Question: I mean, in a MySQL 5.5 and tables InnoDB, I have a database design similar to the following

The problem arises when we try to insert rows in table1 and table2. Since there is no multi-table insert in MySQL, I can not insert a row becouse the foreign keys are NOT NULL fields in both tables and should be inserted simultaneously in both.
Which is the bes way to solve this problem?
I have in mind 3 possible solutions, but I want to know if there are more than these or which is the best and why.
1. Set the foreign key field as NULLABLE and after insert one row in a table, insert the other one and afterwards, update de first one.
2. Just as indicated above but with an special value like -1. First, insert in one table with foreign key = -1 that is equivalent to NULL but avoiding set the field as NULLABLE. Afterwards, we insert the row in the other table and update the first one inserted.
3. Create a relational table between both though it is not really necessary because it is a 1 to 1 ratio
Thanks!!
I briefly explain what I need this circular relationship: It is a denormalization from the parent table to one of its childs. It is made in order of high performance to have always the reference of the best ranked child from a parent table.
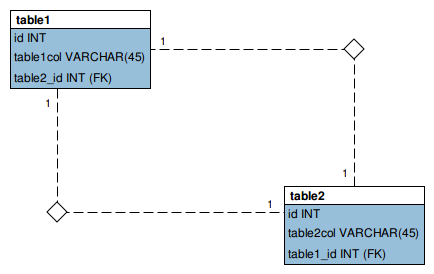
Answer: I'll make this an answer as I feel this is a design flaw.
First, if the two tables are in true '1:1' relationship, why don't you just have one table?
---
Second, if it's not a true '1:1' relationship but a supertype-subtype problem, you don't need this circular foreign keys either. Lets say 'table1' is 'Employee' and 'table2' is 'Customer'. Off course most customers are not employees (and vice-versa). But sometimes a customer may be an employee too. This can be solved having 3 tables:
'''
Person
------
id
PRIMARY KEY: id
Employee
--------
personid
lastname
firstname
... other data
PRIMARY KEY: personid
FOREIGN KEY: personid
REFERENCES Person(id)
Customer
--------
personid
creditCardNumber
... other data
PRIMARY KEY: personid
FOREIGN KEY: personid
REFERENCES Person(id)
'''
---
In the scenario you describe you have two tables 'Parent' and 'Child' having '1:N' relationship. Then, you want to store somehow the best performing (based on a defined calculation) child for every parent.
Would this work?:
'''
Parent
------
id
PRIMARY KEY: id
Child
-----
id
parentid
... other data
PRIMARY KEY: id
FOREIGN KEY: parentid
REFERENCES Parent(id)
UNIQUE KEY: (id, parentid) --- needed for the FK below
BestChild
---------
parentid
childid
... other data
PRIMARY KEY: parentid
FOREIGN KEY: (childid, parentid)
REFERENCES Child(id, parentid)
'''
This way, you enforce the wanted referential integrity (every BestChild is a Child, every Parent has only one BestChild) and there is no circular path in the References. The reference to the best child is stored in the extra table and not in the 'Parent' table.
You can find BestChild for every Parent by joining:
'''
Parent
JOIN BestChild
ON Parent.id = BestChild.parentid
JOIN Child
ON BestChild.childid = Child.id
'''
---
Additionally, if you want to store best children for multiple performance tests (for different types of tests, or tests in various dates), you can add a 'test' field, and alter the Primary Key to '(test, parentid)':
'''
BestChild
---------
testid
parentid
childid
... other data
PRIMARY KEY: (testid, parentid)
FOREIGN KEY: (childid, parentid)
REFERENCES Child(id, parentid)
FOREIGN KEY: testid
REFERENCES Test(id)
'''